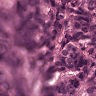
Metastatic tissue present: yes